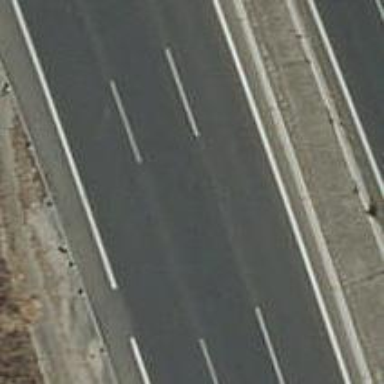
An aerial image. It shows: Motorway.